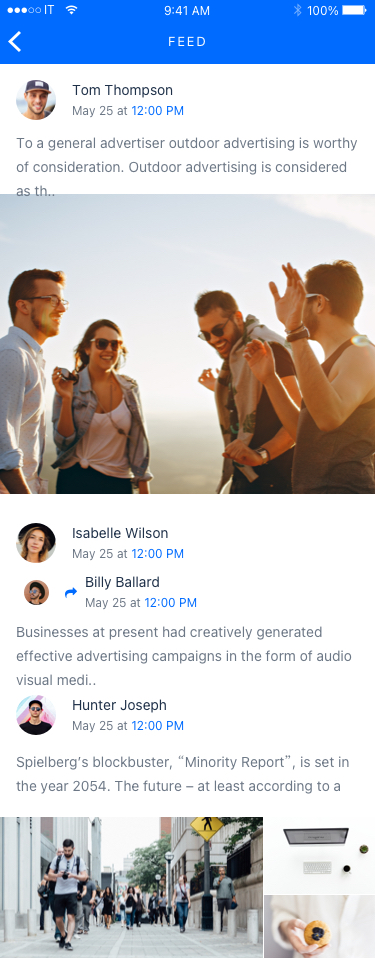
Text in this UI design:
Spielberg’s blockbuster, “Minority Report”, is set in the year 2054. The future – at least according to a team ..
May 25 at 12:00 PM
Hunter Joseph
Businesses at present had creatively generated effective advertising campaigns in the form of audio visual medi..
May 25 at 12:00 PM
Billy Ballard
May 25 at 12:00 PM
Isabelle Wilson
To a general advertiser outdoor advertising is worthy of consideration. Outdoor advertising is considered as th..
May 25 at 12:00 PM
Tom Thompson
Feed
100%
9:41 AM
IT